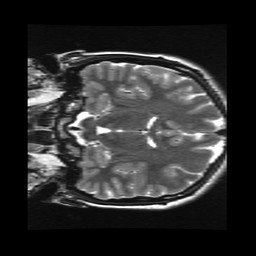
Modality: T2w
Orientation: coronal
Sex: female
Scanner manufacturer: ge
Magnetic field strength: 3 T
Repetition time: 5 s
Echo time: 0.1019 s